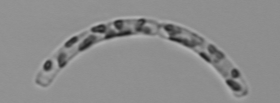
Label: Guinardia_striata